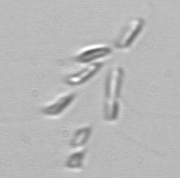
Label: Dinobryon